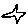
Label: star